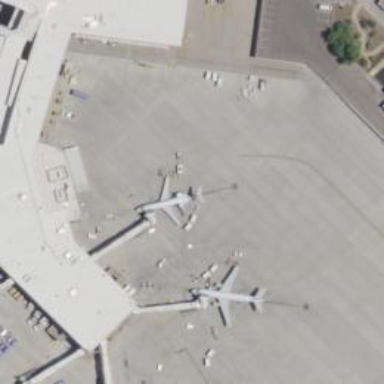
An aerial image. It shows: Airport gate.